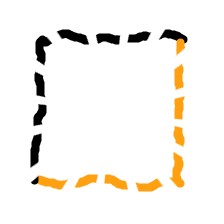
Shape: square